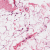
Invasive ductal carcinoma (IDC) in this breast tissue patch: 0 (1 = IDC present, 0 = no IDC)